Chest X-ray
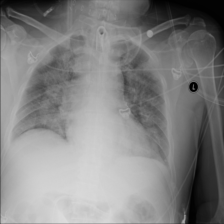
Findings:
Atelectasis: negative
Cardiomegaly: negative
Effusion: negative
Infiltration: positive
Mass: negative
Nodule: negative
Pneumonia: negative
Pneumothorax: negative
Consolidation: negative
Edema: negative
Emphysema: negative
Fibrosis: negative
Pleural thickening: negative
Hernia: negative